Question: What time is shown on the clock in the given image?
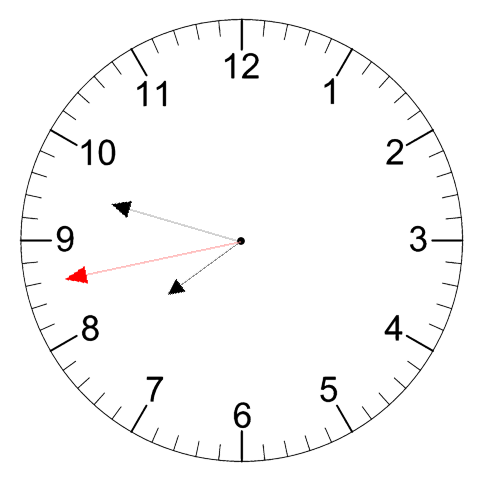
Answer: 07:47:43